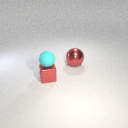
small cyan rubber sphere above small red metal cube